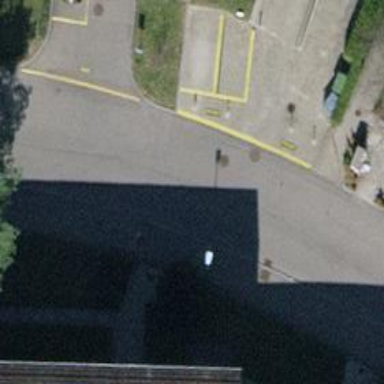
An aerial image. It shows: Parking aisle designated as service road.